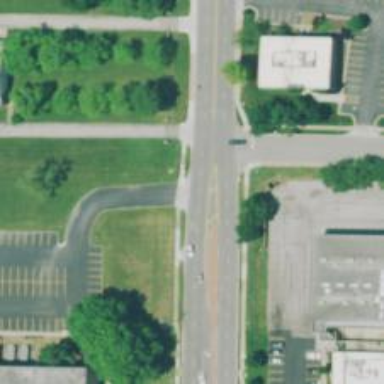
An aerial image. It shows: Solid stop line on the road.